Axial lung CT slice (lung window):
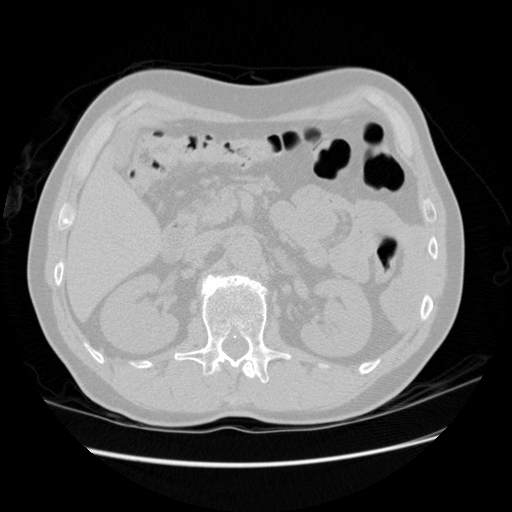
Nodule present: no